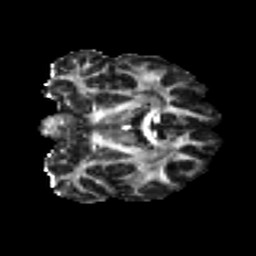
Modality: FA
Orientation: coronal
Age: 39
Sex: male
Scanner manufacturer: ge
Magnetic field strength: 3 T
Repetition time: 7.8 s
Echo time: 0.0608 s